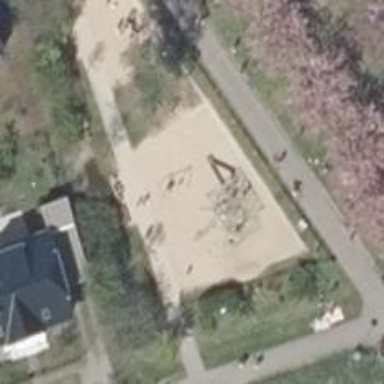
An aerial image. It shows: Playground featuring swings.